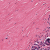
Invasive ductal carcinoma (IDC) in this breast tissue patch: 0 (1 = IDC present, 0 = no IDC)